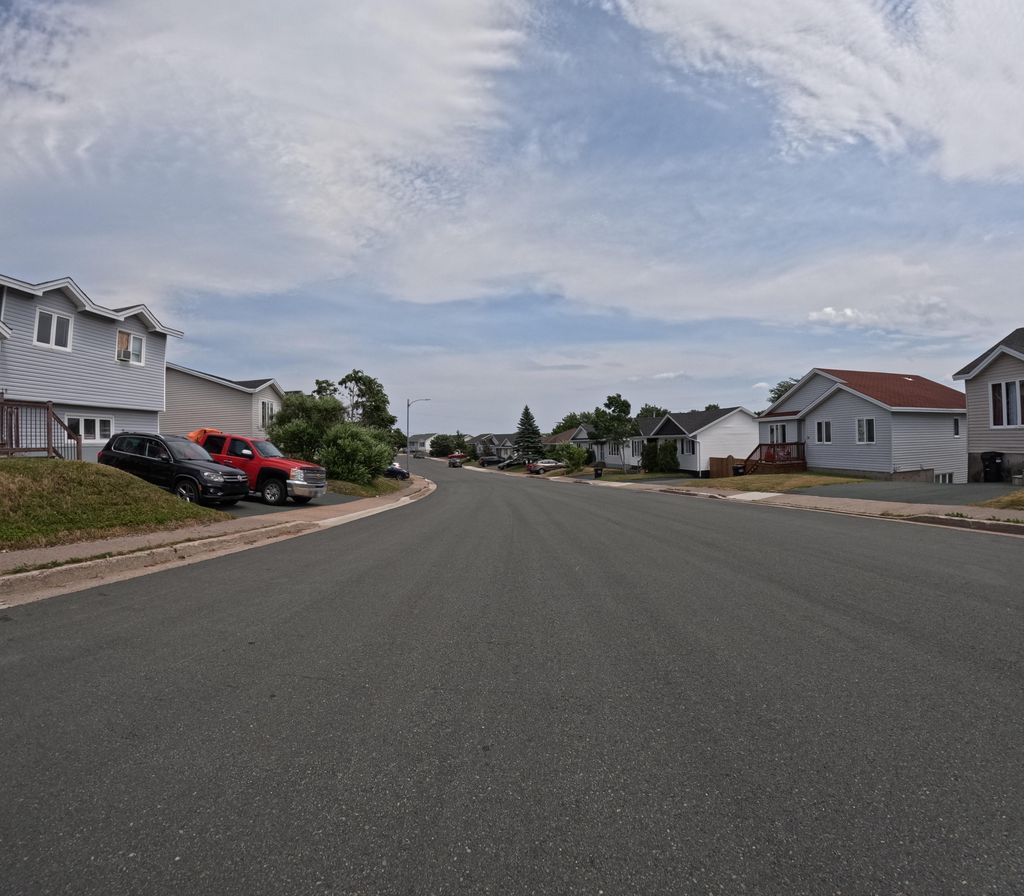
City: st_johns